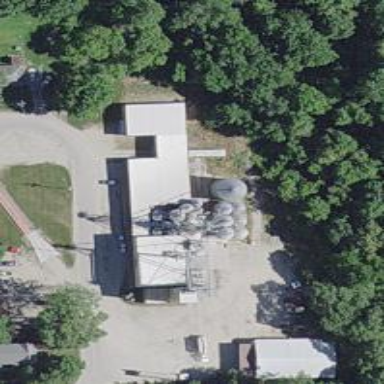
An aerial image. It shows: Silo.